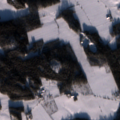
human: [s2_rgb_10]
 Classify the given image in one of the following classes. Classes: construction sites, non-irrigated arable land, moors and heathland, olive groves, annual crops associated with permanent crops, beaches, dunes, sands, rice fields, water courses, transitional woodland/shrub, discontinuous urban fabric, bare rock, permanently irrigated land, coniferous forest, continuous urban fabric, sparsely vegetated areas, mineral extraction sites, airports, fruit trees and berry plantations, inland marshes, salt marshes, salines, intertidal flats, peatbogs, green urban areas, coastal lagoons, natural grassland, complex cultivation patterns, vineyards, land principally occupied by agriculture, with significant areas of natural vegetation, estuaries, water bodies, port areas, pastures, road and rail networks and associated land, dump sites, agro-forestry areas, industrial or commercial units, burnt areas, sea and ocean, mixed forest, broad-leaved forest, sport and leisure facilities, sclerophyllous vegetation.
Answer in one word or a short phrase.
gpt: non-irrigated arable land, land principally occupied by agriculture, with significant areas of natural vegetation, coniferous forest, mixed forest